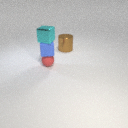
small red rubber sphere to the left of large brown metal cylinder